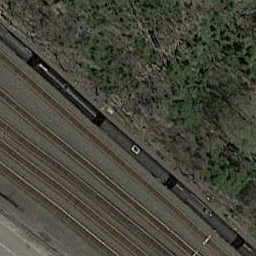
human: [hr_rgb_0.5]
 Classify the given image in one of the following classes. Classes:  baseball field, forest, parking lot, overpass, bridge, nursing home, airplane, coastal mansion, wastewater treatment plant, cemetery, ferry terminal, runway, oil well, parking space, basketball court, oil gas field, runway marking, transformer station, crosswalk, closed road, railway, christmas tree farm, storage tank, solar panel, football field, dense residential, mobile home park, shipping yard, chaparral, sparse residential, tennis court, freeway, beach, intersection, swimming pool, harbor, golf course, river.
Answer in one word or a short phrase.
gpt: railway